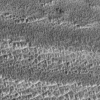
Atmospheric dust classification: not_dusty